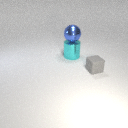
large cyan metal cylinder below large blue metal sphere